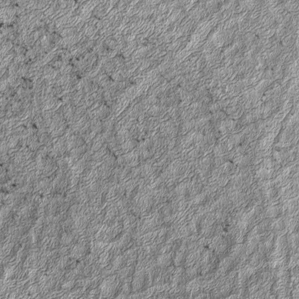
Label: frost